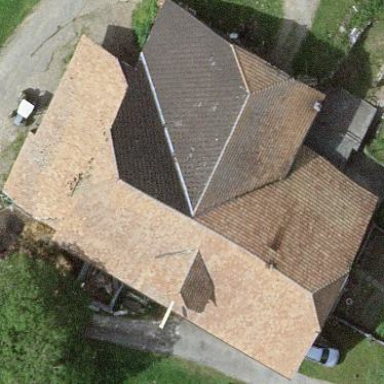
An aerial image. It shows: Farm building.